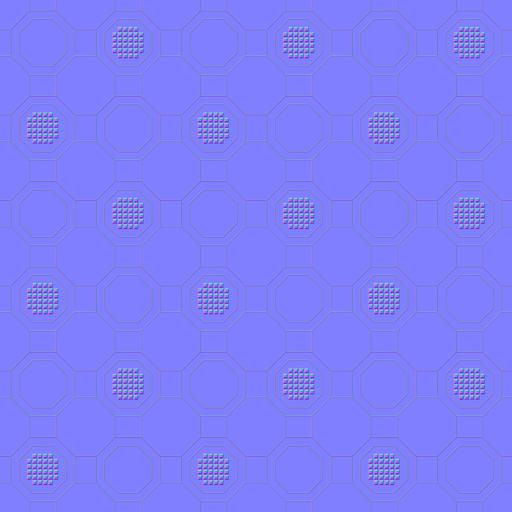
metal plates panels scifi